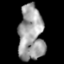
Tissue: lung
Cell type: Endothelial cells
Senescence score: 0.6259
Nuclear area (px): 1376
Mean DAPI intensity: 157.996